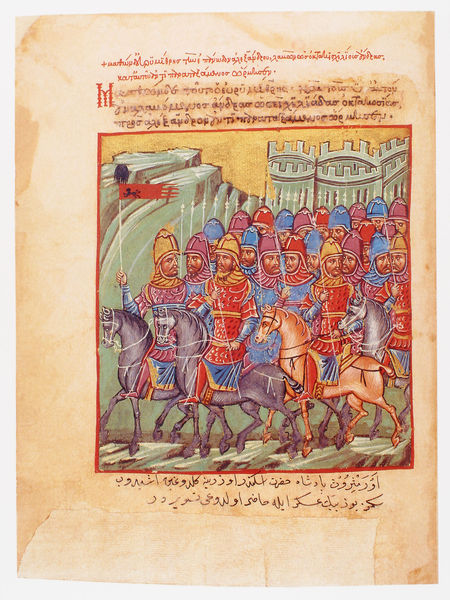
Titel: Der griechische Alexanderroman
Institution: Venedig, Hellenic Institute Codex Gr. 5
Schlagwörter: berg, gruppe, kampf, stadt, rot, malerei, geschichte, pferd, pferde, farbig, schrift, fahne, flagge, zug, krieg, buch, burg, orient, festung, seite, helm, ritter, heer, arabisch, ross, mittelalter, krieger, speer, wien, aufzug, farbenfroh, buchmalerei, 1100, feldug, ansamlung